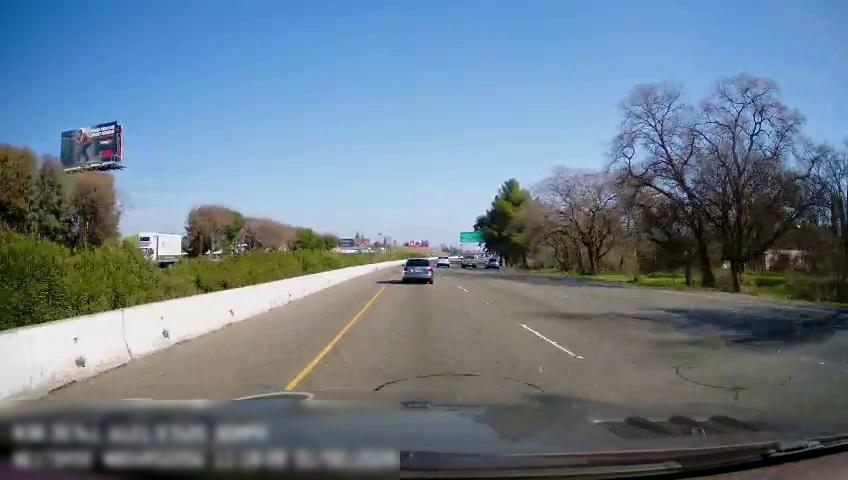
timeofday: Day
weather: Sunny
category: Drivable Space
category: Vehicles | Car
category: Vehicles | Truck
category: Vehicles | SUV
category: Vehicles | Truck
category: Vehicles | SUV
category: Lanes | Current Lane
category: Lanes | Current Lane
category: Lanes | Alternate Lane
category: Traffic | Signs